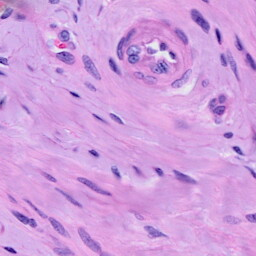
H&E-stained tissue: Cervix